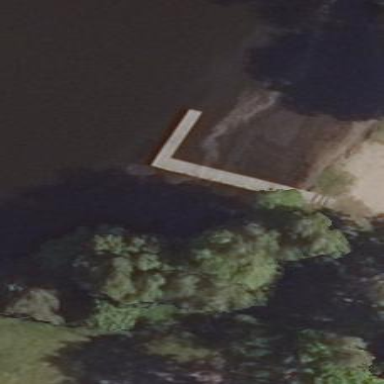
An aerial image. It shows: Swimming area for leisure on land designed for swimming sports.